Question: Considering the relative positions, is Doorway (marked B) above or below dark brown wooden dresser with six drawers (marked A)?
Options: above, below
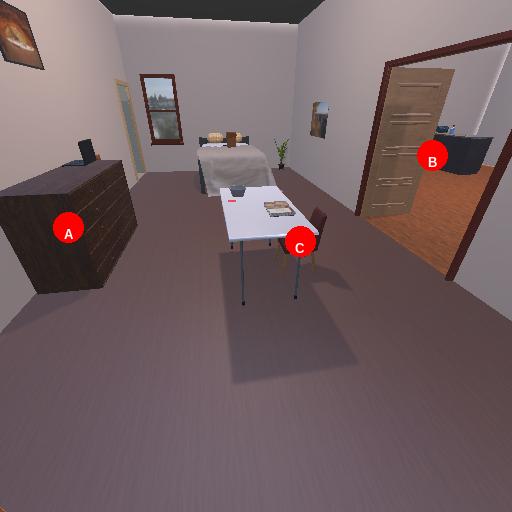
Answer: above